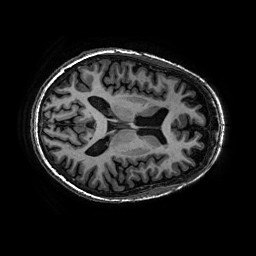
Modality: T1w
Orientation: axial
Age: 74
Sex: female
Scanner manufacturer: ge
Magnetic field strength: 3 T
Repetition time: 0.01002 s
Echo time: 0.002988 s